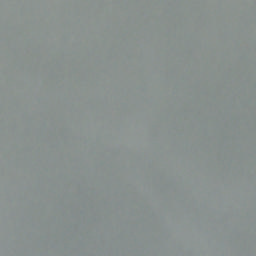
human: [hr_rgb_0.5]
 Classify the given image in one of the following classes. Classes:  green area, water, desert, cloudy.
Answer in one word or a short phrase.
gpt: cloudy